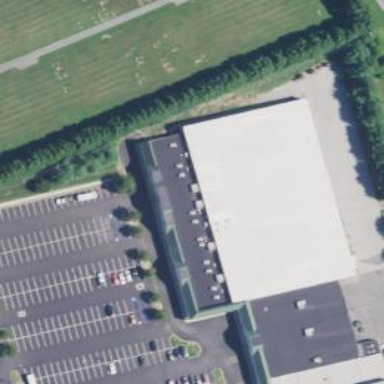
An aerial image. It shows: Leisure land featuring bowling alley.